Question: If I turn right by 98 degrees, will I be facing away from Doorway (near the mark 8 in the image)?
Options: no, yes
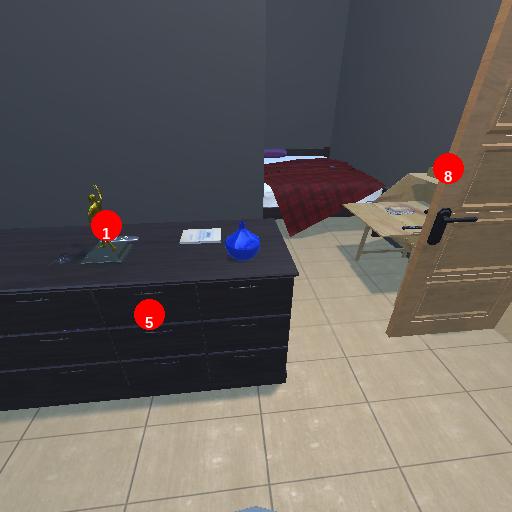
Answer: no